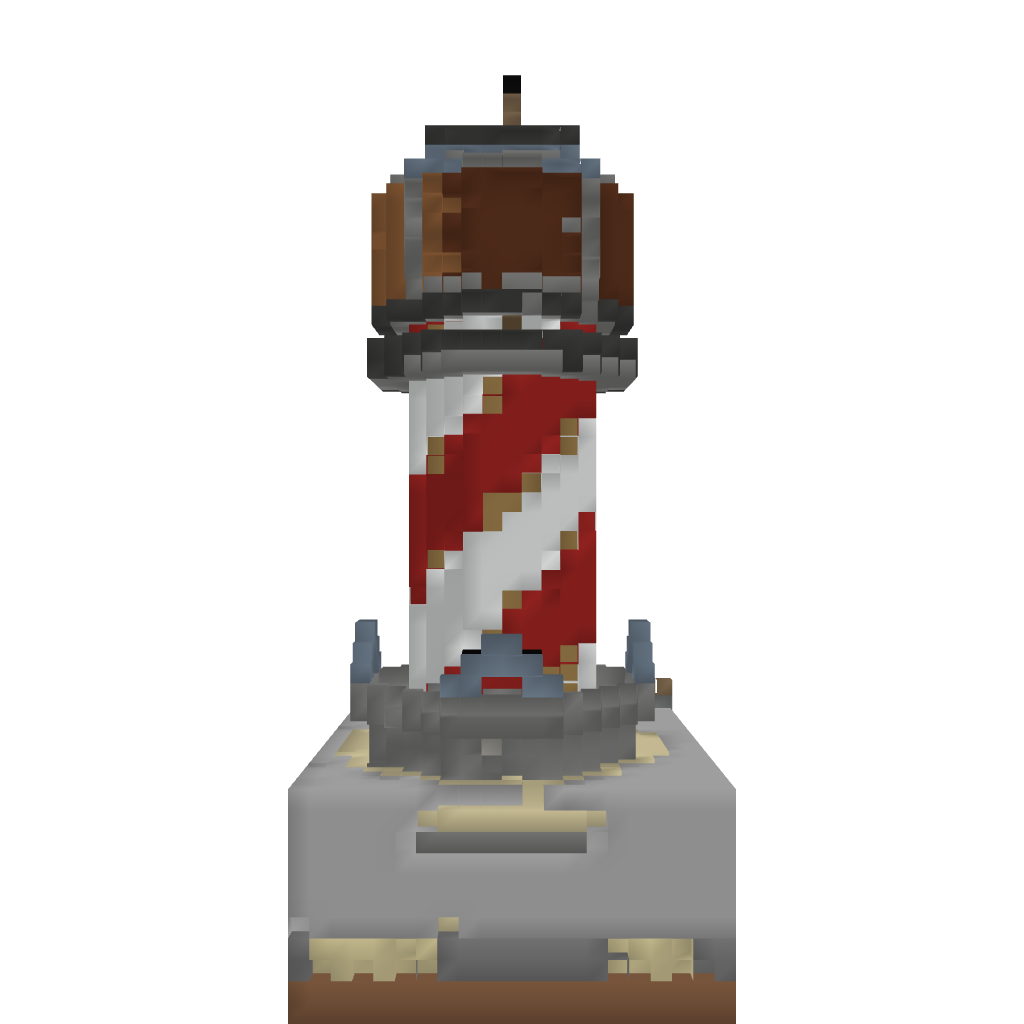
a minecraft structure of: Functional Redstone Lighthouse